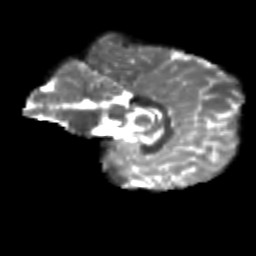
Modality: T2w
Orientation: sagittal
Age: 11
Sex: male
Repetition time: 9.4 s
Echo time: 0.089 s